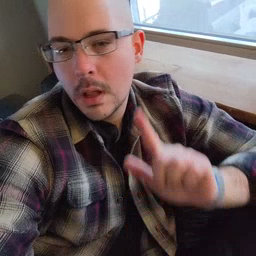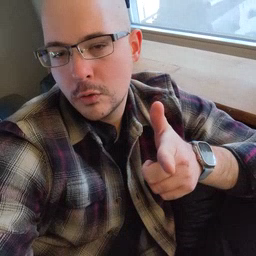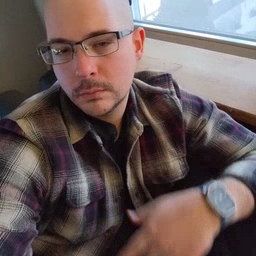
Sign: later